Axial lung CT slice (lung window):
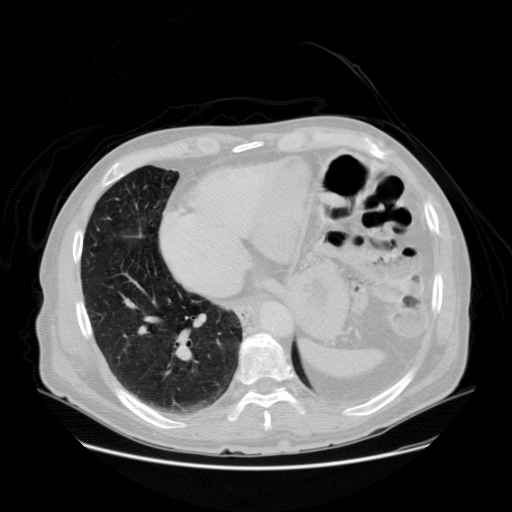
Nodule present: no